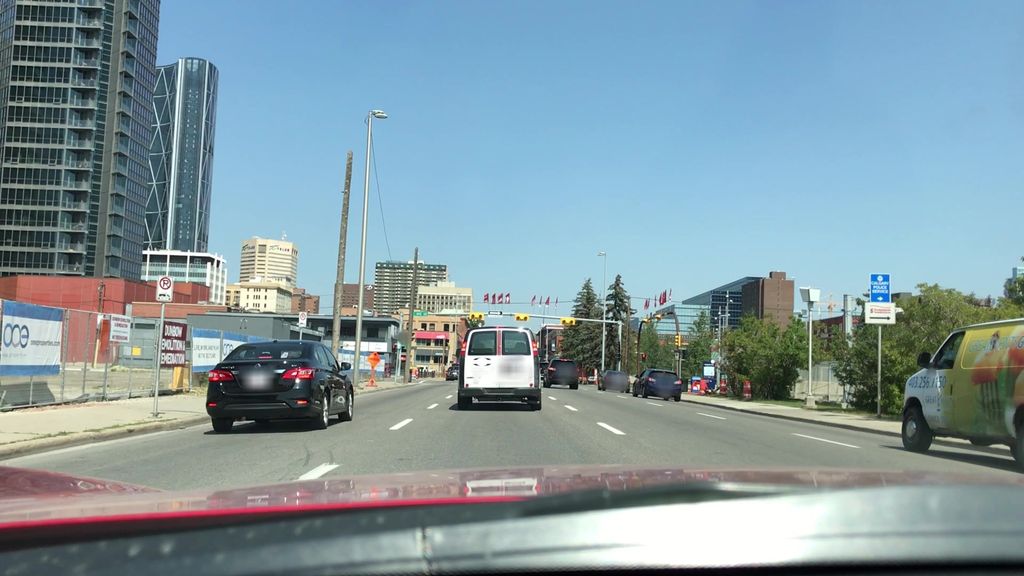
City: calgary